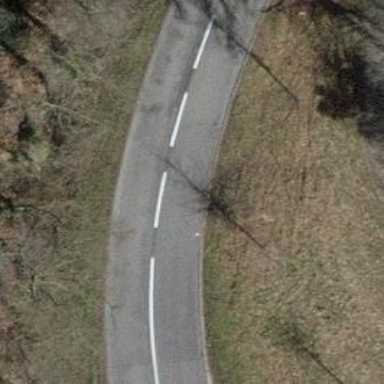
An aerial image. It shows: Asphalt road classified as tertiary.